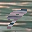
Label: 9